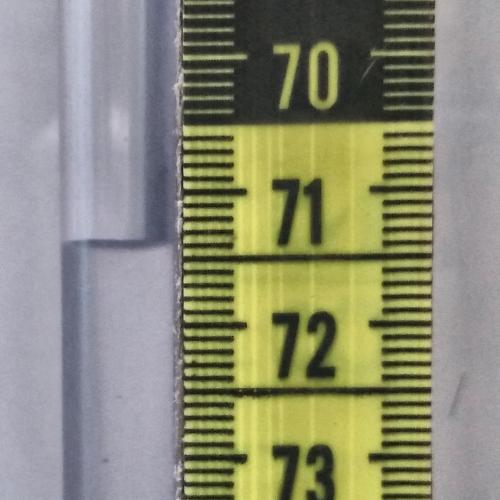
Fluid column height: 71.4 cm